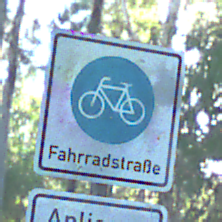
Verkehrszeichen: BeginnFahrradstrasse
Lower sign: PersonengruppenFrei1
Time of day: MorningAfternoon
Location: Outdoor (Nature)
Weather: Clear
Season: NotSpecified
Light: Natural